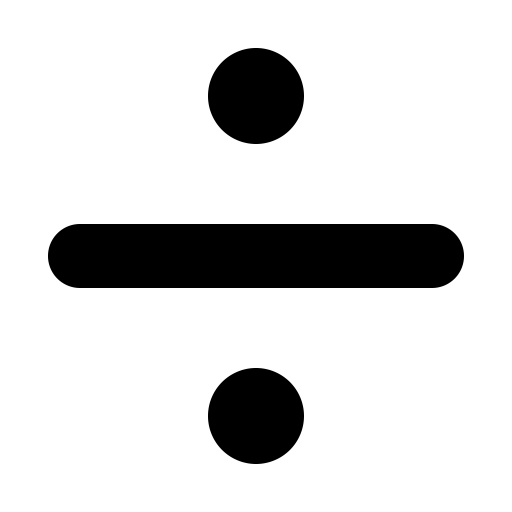
Tags: icon, FontAwesome, fa-icon, solid, divide